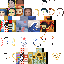
A female human skin with pale skin, wearing brown long hair dressed in a blue tshirt and red pants, featuring a closed mouth.